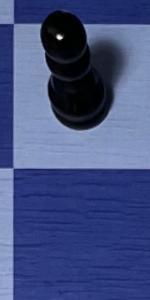
Label: Empty